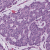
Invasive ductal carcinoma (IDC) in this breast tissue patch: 1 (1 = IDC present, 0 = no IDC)